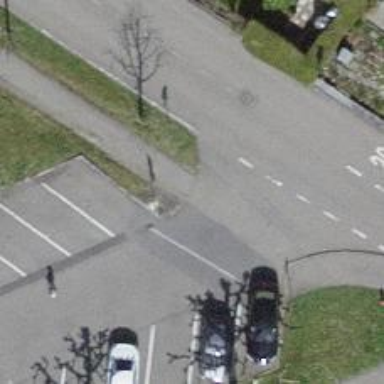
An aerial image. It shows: Kerb serving as barrier.